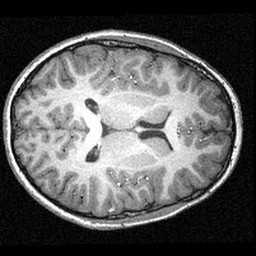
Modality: T1w
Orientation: axial
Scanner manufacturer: siemens
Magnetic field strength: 3 T
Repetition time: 1.57 s
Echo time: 0.00304 s